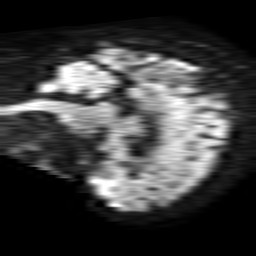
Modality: TRACE
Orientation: sagittal
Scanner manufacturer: philips
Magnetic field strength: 1.5 T
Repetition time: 4.6 s
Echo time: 0.08517 s